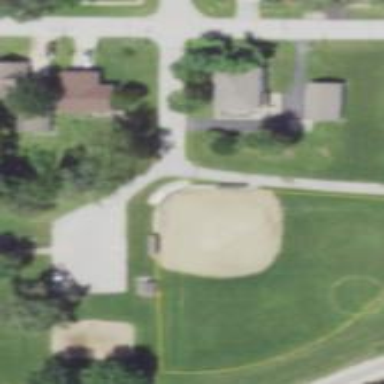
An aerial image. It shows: Baseball pitch for leisure land.